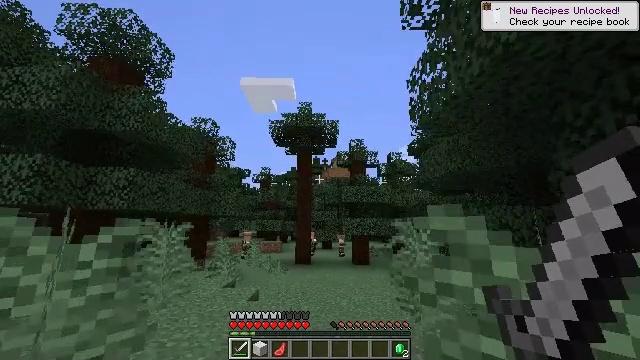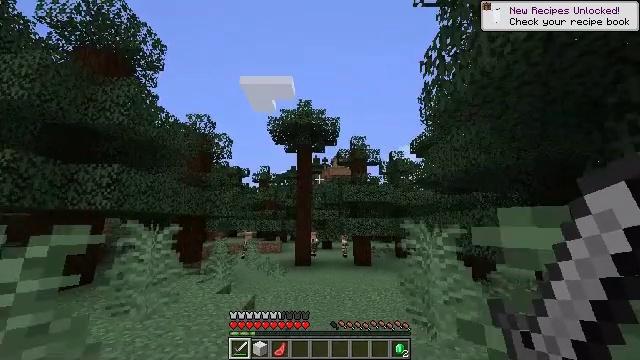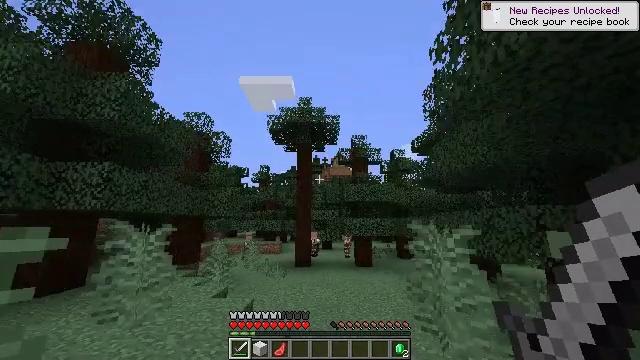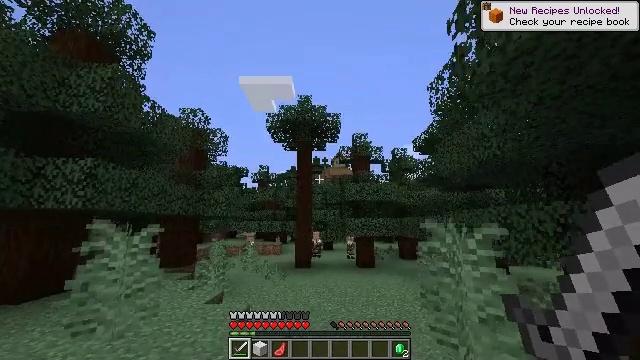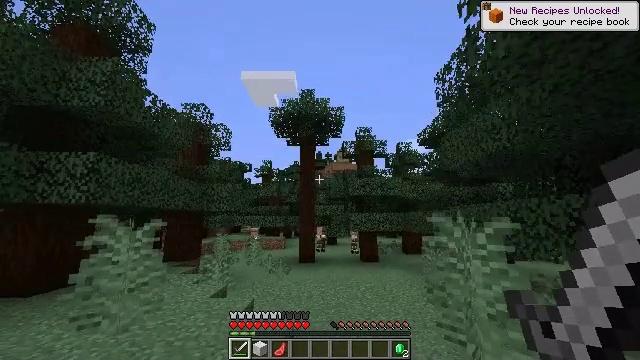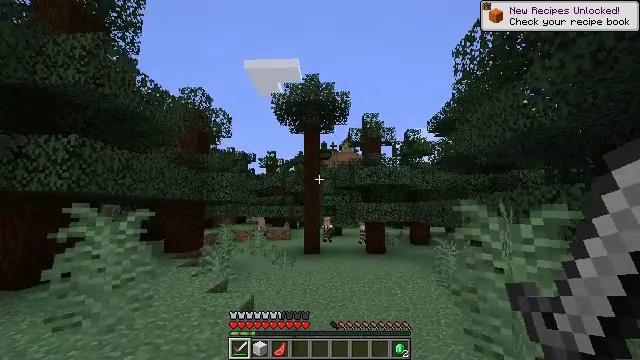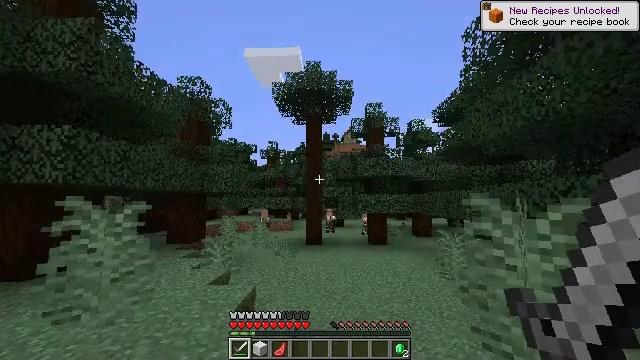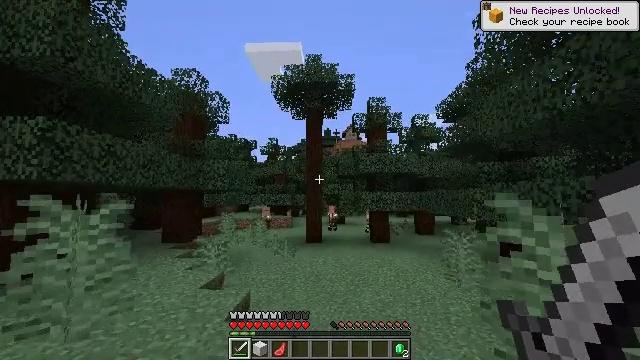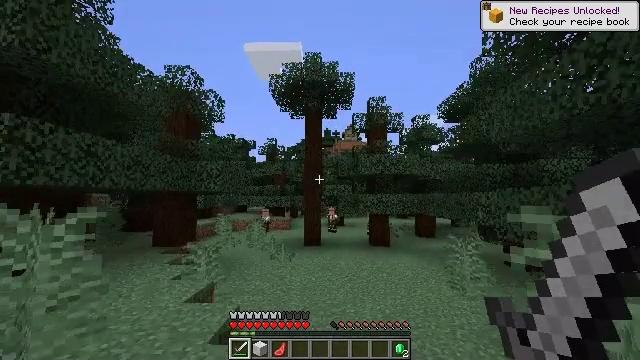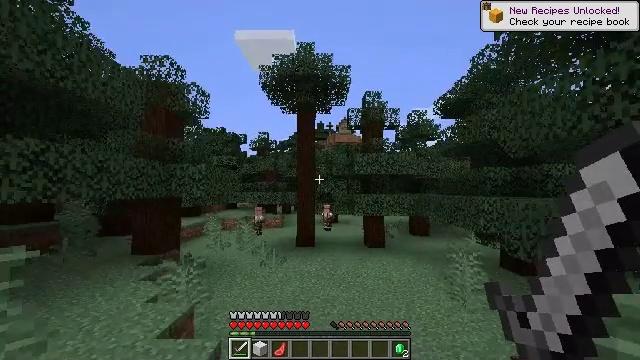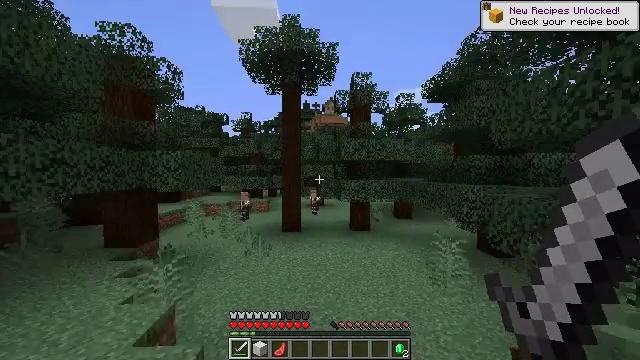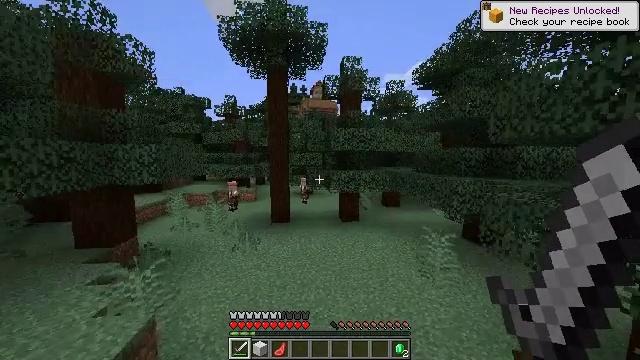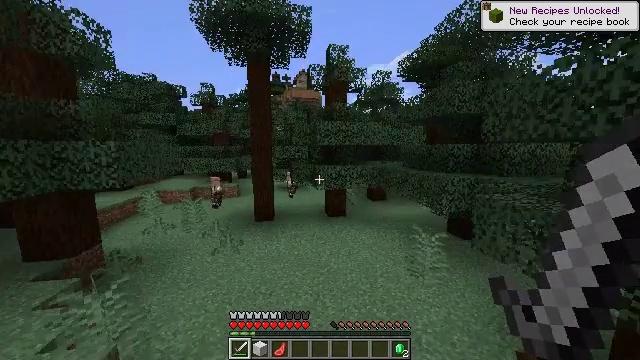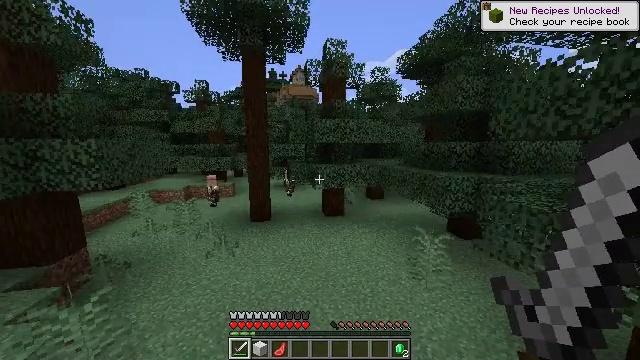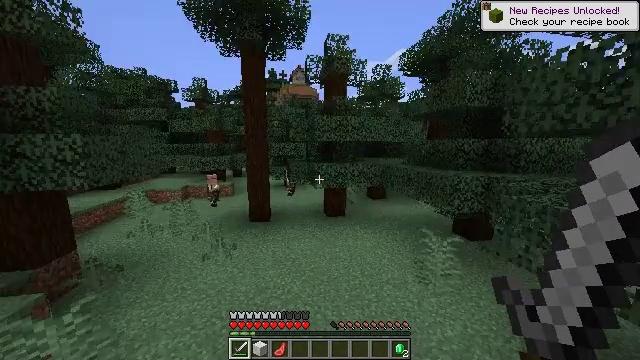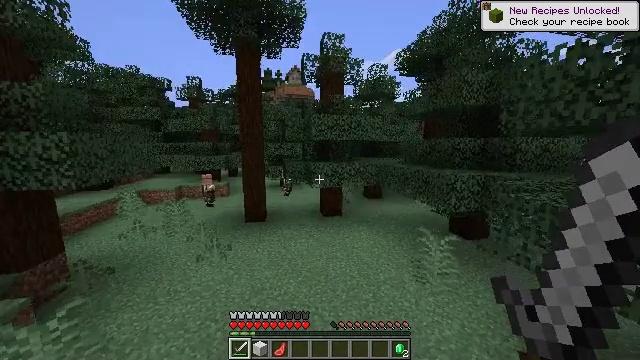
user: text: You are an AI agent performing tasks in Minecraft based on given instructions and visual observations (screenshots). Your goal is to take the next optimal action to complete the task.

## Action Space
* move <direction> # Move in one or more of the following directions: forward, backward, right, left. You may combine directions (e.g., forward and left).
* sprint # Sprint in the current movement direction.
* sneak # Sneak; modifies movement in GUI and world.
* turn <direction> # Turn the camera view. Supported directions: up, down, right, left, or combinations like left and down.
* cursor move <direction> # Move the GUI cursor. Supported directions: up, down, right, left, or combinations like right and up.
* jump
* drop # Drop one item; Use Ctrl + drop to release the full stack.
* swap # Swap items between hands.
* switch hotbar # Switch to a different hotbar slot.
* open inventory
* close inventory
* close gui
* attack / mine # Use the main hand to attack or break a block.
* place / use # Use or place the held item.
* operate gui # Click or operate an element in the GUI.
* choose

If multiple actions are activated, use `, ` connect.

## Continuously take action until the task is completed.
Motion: motion action
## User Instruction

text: Destroy the spruce leaves to get sticks and saplings.
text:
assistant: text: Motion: move forward, sprint
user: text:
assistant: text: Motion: move forward, sprint
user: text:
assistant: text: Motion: move forward, sprint
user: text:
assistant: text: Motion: move forward, sprint, turn down
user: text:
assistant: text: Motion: move forward, sprint, turn left and down
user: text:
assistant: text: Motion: move forward, sprint, turn down
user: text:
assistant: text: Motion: move forward, sprint
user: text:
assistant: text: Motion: move forward, sprint, jump
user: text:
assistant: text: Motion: move forward, sprint, turn right and down, jump
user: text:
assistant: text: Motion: move forward, sprint, turn right and down, jump
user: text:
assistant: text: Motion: move forward, sprint, turn right and down, jump
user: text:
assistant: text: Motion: move forward, sprint, turn right and down, jump
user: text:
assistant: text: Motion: move forward, sprint, jump
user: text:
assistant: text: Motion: move forward, sprint, jump
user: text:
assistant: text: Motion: move forward, sprint, turn right, jump
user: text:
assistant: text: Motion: move forward, sprint, turn right, jump
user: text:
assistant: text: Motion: move forward, sprint, turn right, jump
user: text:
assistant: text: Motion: move forward, sprint, turn right, jump
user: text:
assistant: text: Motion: move forward, sprint, turn right, jump
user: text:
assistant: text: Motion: move forward, sprint, jump
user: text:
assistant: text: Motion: move forward, sprint, jump
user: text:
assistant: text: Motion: move forward, sprint, jump
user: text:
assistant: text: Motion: move forward, sprint, jump
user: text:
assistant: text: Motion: move forward, sprint, jump
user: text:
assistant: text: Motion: move forward, sprint, jump
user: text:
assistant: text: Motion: move forward, sprint, jump
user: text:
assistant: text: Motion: move forward, sprint, jump
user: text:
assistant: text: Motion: move forward, sprint
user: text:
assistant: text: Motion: move forward, sprint
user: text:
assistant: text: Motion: move forward, sprint